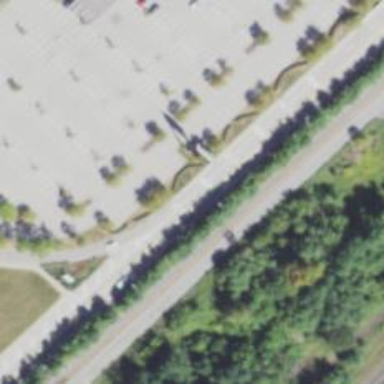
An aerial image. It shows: Tertiary road with sidewalk on the left.